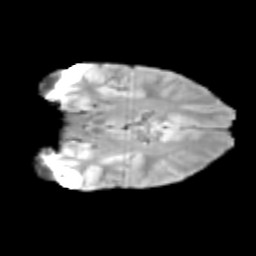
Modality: T2w
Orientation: coronal
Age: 11
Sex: male
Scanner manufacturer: siemens
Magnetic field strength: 3 T
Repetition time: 3.8 s
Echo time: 0.07 s